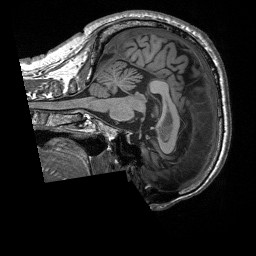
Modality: T1w
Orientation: sagittal
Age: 68
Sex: male
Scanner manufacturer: siemens
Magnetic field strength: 3 T
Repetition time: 2.4 s
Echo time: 0.00226 s